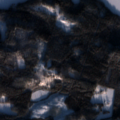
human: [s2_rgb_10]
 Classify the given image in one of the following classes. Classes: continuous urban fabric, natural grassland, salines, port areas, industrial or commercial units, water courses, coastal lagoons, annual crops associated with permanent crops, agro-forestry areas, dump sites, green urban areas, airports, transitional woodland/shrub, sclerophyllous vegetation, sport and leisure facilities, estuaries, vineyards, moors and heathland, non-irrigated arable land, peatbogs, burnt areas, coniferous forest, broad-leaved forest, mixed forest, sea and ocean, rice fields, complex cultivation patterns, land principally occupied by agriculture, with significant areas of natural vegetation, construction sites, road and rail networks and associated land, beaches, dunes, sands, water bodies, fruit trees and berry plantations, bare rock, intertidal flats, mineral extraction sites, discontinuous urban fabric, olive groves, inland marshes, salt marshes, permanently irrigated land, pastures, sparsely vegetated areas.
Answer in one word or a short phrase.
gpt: coniferous forest, mixed forest, water bodies